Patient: sex F, age 72
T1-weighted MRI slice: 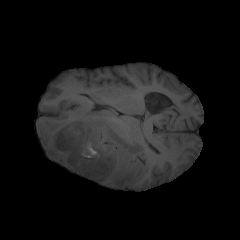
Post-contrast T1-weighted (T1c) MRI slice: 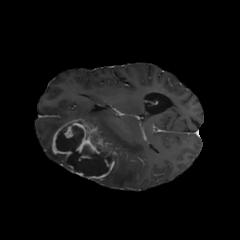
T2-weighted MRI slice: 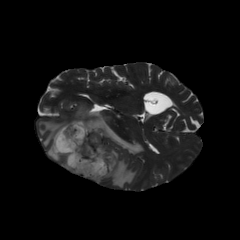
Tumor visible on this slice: yes
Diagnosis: Glioblastoma, IDH-wildtype
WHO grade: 4